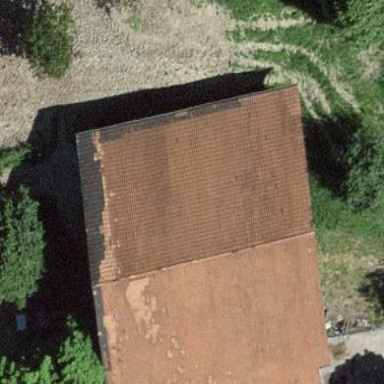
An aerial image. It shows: Barn.